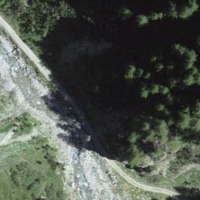
EUNIS habitat code: 31
Species observed at this site:
Cinclus cinclus